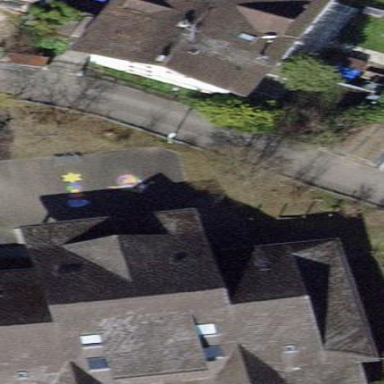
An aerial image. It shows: Kindergarten building.